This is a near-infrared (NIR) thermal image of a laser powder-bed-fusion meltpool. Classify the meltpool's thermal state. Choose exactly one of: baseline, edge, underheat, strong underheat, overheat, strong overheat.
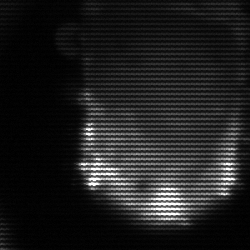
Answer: baseline